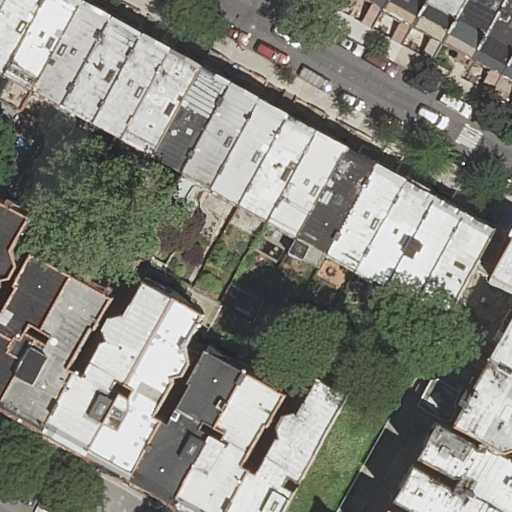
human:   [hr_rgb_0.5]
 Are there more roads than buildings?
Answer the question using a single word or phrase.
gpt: no

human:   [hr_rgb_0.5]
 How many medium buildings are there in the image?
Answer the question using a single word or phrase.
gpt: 24

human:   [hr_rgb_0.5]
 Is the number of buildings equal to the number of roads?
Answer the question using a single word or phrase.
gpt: no

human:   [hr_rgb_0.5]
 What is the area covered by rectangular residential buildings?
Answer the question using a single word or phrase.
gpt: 2394m2

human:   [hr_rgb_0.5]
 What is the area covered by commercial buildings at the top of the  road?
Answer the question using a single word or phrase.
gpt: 0m2

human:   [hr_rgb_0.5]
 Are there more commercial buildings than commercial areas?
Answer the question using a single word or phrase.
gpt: no

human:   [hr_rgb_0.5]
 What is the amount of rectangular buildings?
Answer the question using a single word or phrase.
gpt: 25

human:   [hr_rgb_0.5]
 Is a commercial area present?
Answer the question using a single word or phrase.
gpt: no

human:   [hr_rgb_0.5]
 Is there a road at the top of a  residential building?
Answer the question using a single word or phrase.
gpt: yes

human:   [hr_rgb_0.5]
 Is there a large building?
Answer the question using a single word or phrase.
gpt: no

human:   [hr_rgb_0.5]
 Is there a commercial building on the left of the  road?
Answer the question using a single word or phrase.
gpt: no

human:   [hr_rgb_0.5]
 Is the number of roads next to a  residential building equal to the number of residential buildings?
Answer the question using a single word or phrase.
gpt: no

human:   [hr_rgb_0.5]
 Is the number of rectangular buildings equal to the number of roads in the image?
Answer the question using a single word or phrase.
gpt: no

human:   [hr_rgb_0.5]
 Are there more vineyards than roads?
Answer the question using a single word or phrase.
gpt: no

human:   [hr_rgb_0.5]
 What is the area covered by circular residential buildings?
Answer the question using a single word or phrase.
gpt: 0m2

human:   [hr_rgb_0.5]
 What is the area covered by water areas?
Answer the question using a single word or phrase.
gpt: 0m2

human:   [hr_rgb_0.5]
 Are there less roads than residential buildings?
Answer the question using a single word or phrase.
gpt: yes

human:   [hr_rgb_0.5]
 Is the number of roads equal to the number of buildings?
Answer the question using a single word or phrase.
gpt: no

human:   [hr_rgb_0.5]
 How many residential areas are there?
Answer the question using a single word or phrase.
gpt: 0

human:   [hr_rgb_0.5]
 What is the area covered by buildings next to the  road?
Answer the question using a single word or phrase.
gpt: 4823m2

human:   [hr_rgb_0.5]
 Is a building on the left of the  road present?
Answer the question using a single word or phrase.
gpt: yes

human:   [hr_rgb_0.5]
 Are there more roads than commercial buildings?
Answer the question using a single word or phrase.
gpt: yes

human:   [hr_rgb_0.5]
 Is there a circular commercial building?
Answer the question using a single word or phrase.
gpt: no

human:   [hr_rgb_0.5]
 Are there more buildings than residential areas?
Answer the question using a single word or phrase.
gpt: yes

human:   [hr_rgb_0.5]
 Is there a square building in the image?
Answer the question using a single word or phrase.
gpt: no

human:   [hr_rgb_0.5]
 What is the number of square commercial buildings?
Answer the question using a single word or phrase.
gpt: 0

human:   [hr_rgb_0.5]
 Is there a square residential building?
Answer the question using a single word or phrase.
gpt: no

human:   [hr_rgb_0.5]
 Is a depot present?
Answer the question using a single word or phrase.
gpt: no

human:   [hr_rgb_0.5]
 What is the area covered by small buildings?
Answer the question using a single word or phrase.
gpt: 467m2

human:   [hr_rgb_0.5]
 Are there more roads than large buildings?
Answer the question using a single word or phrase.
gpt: yes

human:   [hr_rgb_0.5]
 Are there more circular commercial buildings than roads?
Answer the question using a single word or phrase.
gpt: no

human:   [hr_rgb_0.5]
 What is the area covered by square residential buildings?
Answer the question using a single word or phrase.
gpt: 0m2

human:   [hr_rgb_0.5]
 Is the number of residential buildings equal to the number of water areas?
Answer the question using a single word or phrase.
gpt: no

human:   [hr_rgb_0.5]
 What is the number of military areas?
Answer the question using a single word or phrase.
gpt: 0

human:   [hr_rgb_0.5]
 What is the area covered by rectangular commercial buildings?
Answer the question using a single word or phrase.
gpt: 0m2

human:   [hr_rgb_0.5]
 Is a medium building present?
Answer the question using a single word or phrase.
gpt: yes